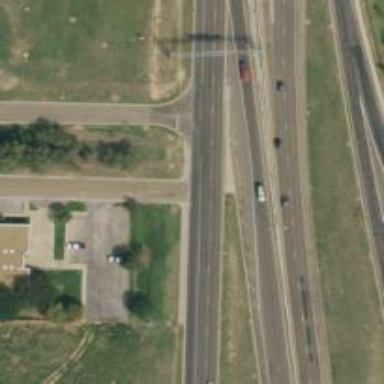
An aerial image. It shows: Trunk highway.